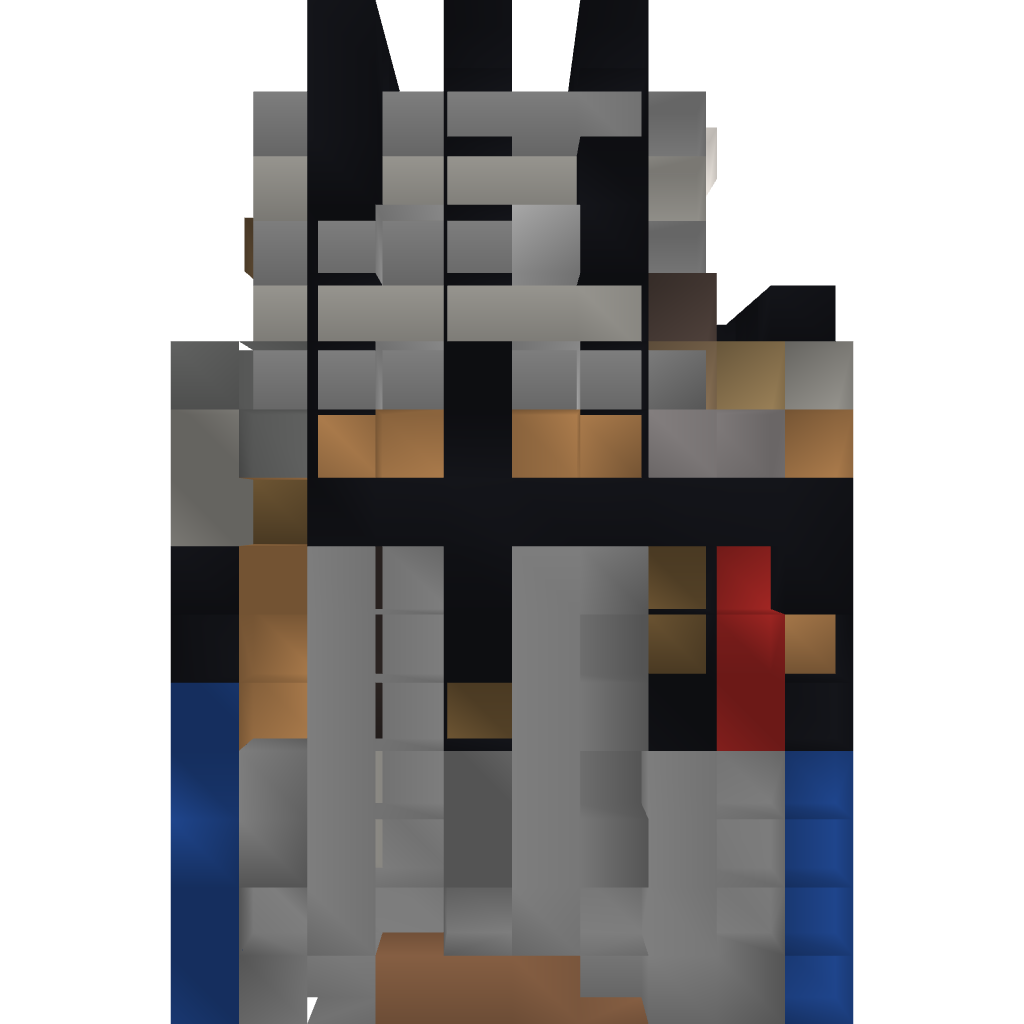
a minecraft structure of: Pigonge's 10x10 Survival House 3